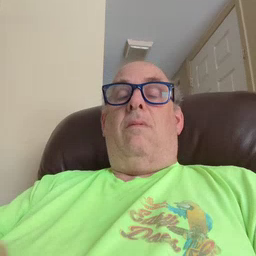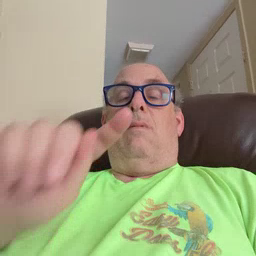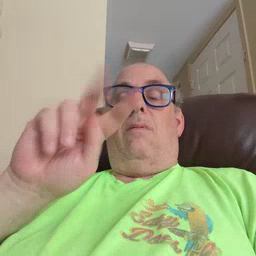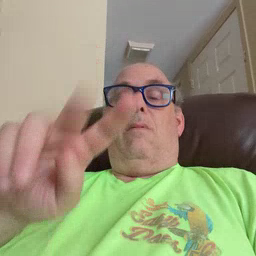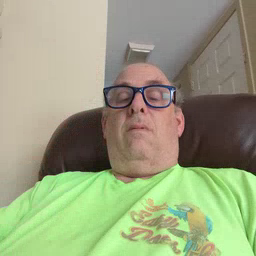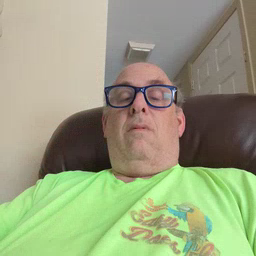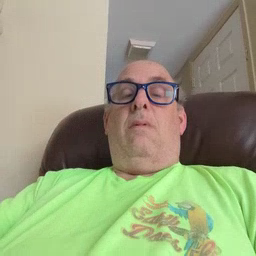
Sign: TV